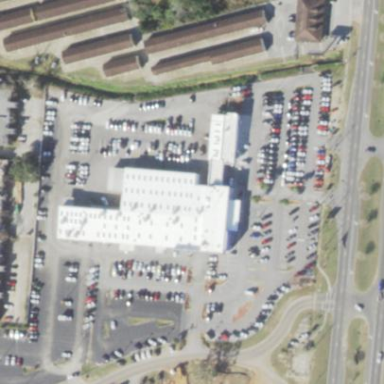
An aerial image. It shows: Commercial area.